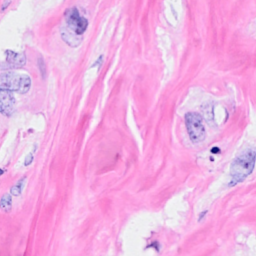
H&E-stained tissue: Breast